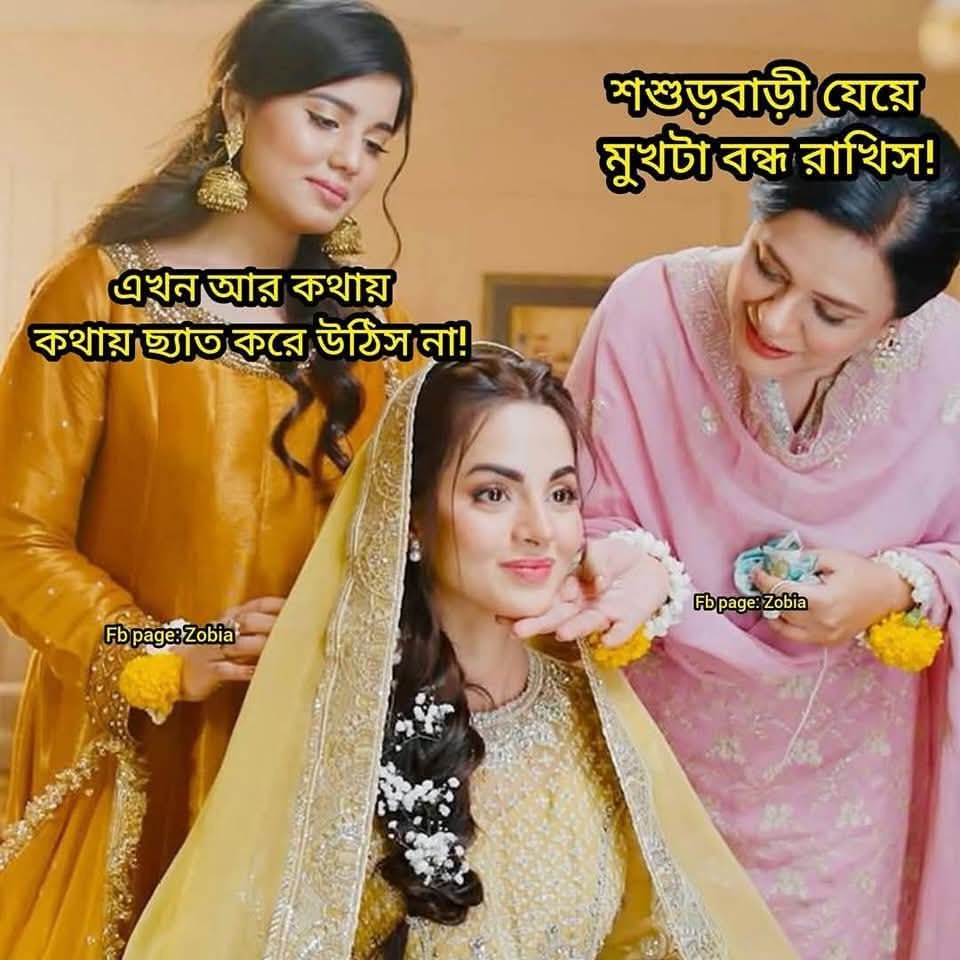
Text: শশুড়বাড়ী যেয়ে মুখটা বন্ধ রাখিস!
এখন আর কথায় কথায় ছ্যাত করে উঠিস না!
Label: Non Hate